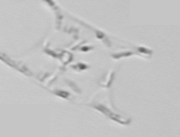
Label: Eucampia